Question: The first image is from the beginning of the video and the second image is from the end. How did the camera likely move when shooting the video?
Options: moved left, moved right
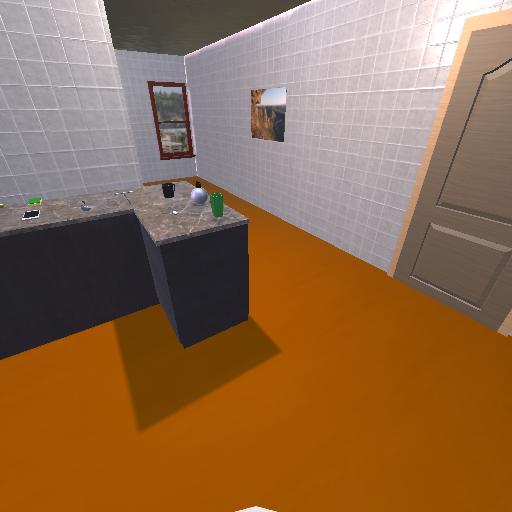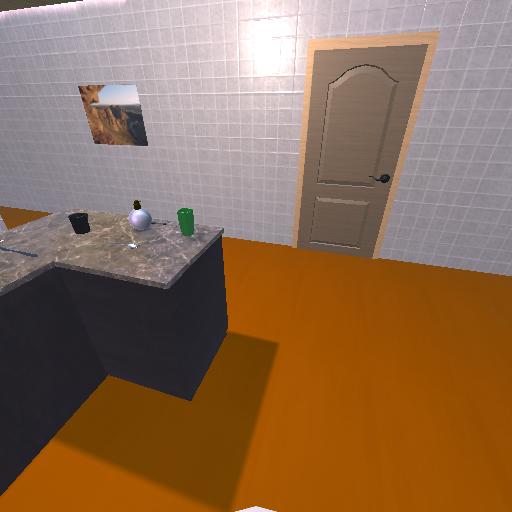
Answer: moved left